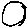
Label: circle